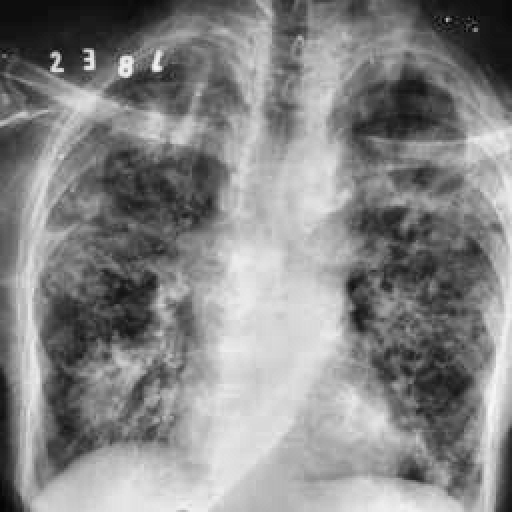
Finding: TUBERCULOSIS